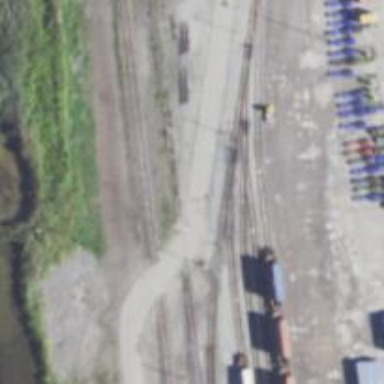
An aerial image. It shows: Railway yard.